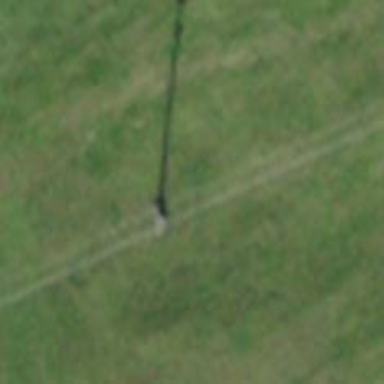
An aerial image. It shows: Minor power line.